Aerial crown-view tile of a tropical tree (Barro Colorado Island, Panama), acquired 20240611:
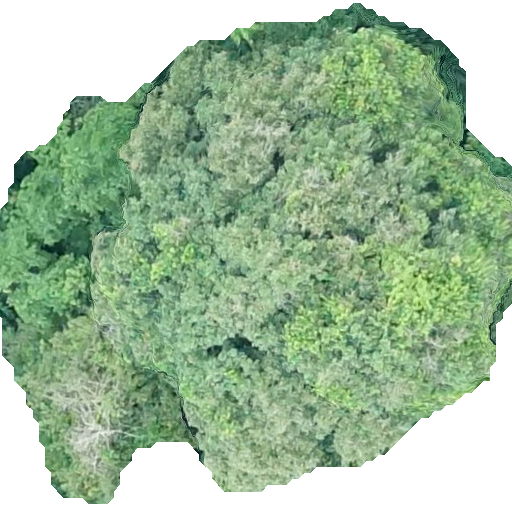
Species: Prioria copaifera
GBIF accepted scientific name: Prioria copaifera
Crown area: 310.055 m²